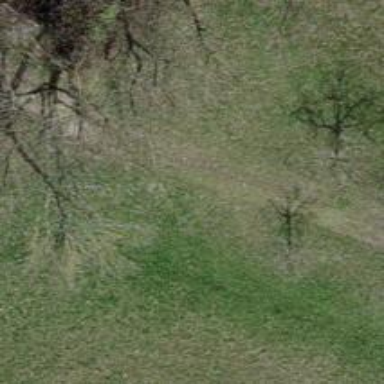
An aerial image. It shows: Grass track with grade4 quality surface.